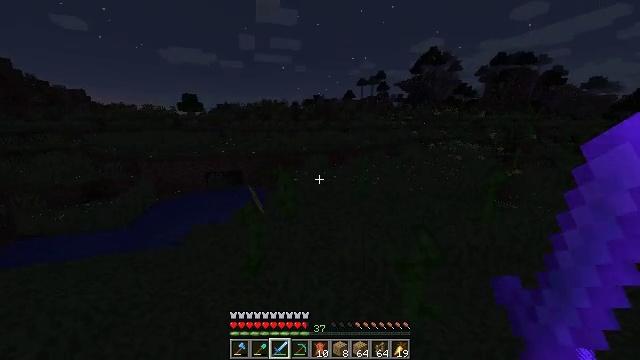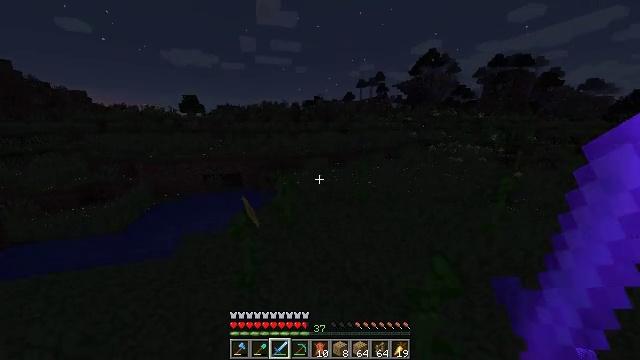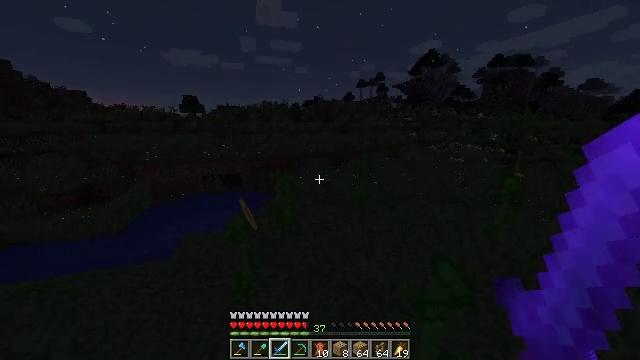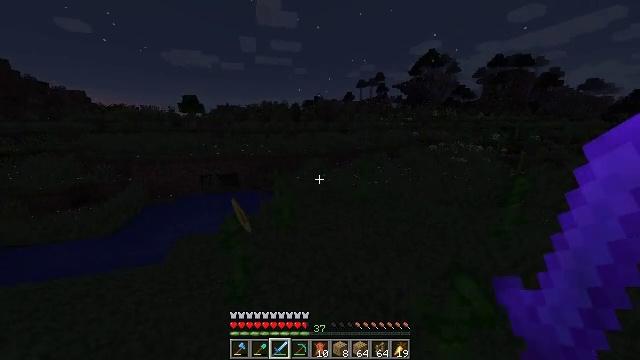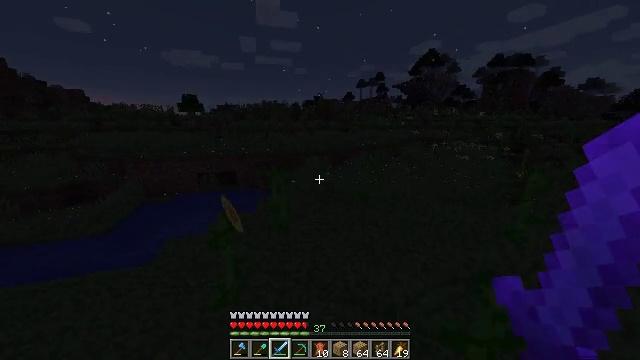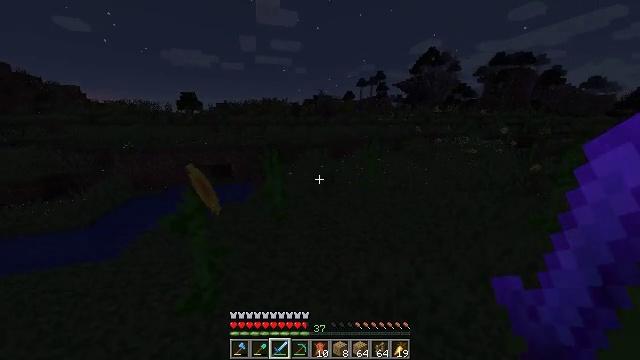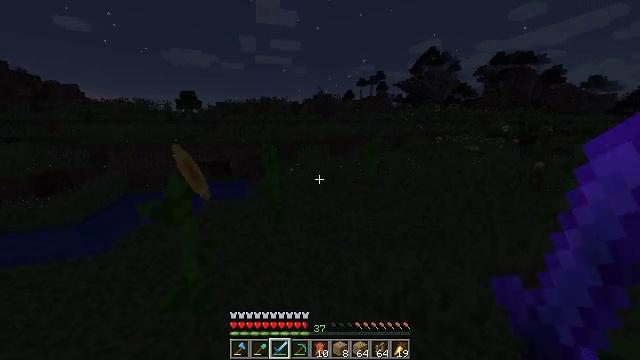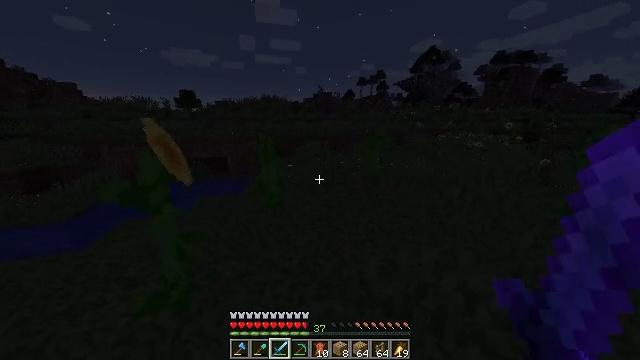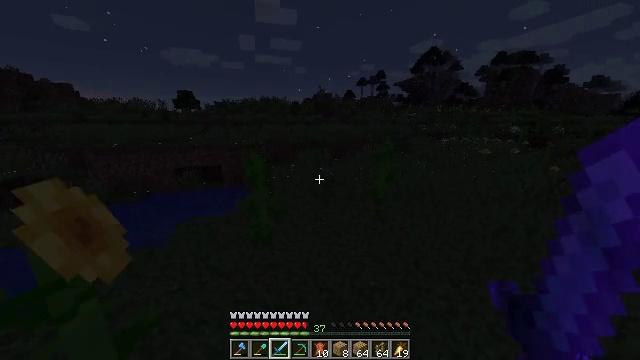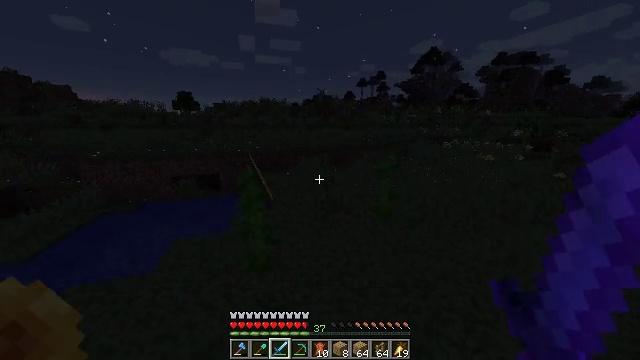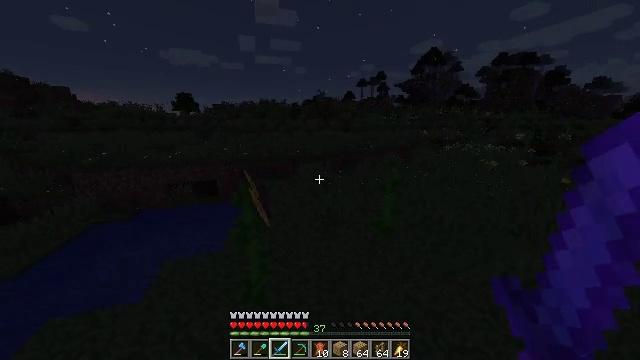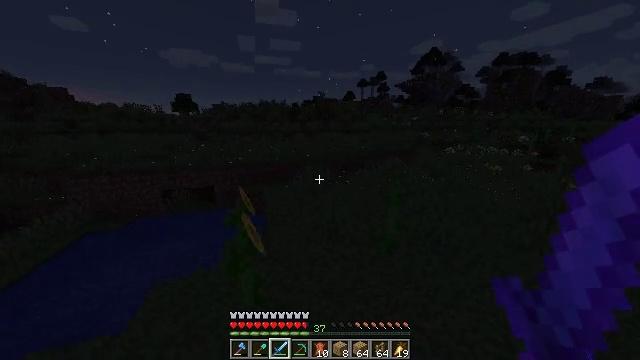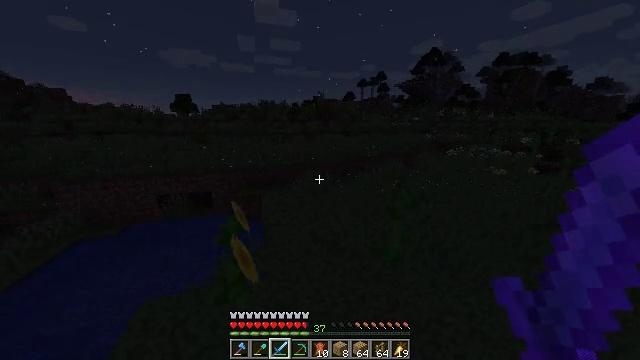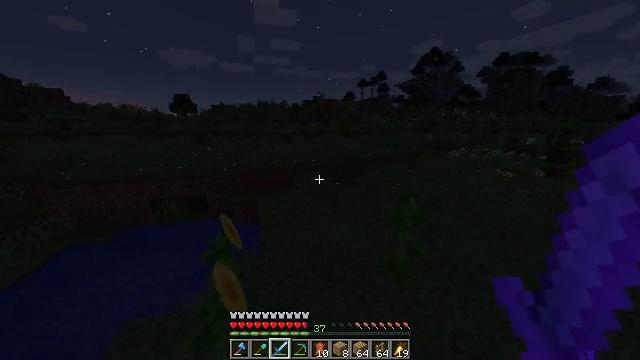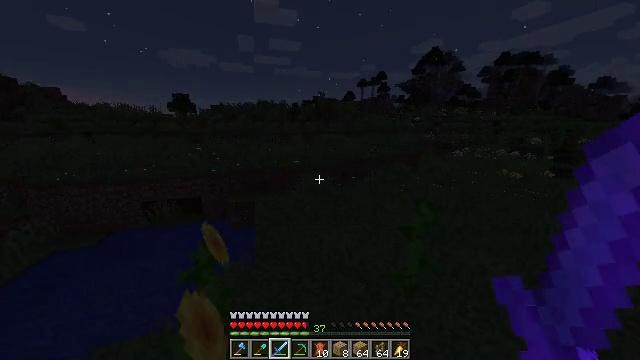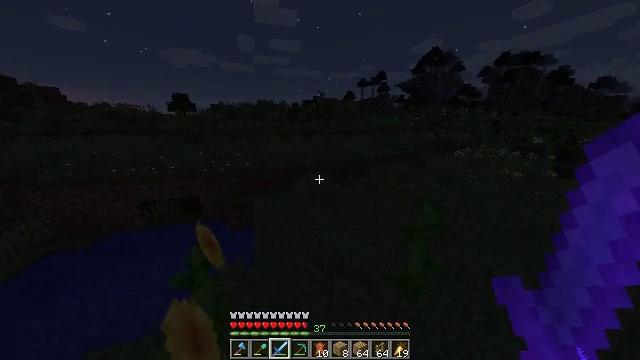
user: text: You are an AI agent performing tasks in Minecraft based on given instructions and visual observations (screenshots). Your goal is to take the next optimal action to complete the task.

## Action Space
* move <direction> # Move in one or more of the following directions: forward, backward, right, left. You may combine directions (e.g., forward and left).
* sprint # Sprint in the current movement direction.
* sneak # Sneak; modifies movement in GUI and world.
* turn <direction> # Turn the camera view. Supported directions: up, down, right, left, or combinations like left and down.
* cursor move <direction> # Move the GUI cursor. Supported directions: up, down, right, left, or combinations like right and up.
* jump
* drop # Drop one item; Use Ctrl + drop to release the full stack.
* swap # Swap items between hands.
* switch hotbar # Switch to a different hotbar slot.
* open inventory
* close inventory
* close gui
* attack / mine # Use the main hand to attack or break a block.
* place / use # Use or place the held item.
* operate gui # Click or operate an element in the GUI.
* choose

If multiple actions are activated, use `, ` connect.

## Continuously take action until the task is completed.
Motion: motion action
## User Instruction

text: Clear birch leaves to get saplings.
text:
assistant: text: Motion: move forward, jump
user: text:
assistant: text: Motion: move forward, jump
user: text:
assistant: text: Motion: move forward, jump
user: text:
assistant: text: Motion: move forward, sprint, jump
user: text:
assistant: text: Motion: move forward, sprint, jump
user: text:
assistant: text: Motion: move forward, sprint, jump
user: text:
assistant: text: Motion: move forward, sprint, jump
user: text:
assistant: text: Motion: move forward, jump
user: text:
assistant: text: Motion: move forward, jump
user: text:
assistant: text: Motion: move forward, jump
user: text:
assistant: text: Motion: move forward, jump
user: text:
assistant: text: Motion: move forward, jump
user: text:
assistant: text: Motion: move forward, jump
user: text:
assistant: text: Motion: move forward, sprint, jump
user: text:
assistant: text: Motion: move forward, sprint, jump
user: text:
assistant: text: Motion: move forward, sprint, jump
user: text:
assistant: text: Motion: move forward, sprint, jump
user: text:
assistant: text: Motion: move forward, jump
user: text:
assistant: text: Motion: move forward, jump
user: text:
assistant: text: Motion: move forward, jump
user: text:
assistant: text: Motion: move forward, jump
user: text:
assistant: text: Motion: move forward, jump
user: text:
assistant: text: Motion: move forward, sprint, jump
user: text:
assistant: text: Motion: move forward, sprint, jump
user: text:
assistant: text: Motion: move forward, sprint, jump
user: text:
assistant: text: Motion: move forward, sprint, jump
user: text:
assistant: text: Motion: move forward, jump
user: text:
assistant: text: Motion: move forward, jump
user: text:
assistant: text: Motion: move forward, jump
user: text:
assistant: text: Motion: move forward, turn left, jump